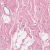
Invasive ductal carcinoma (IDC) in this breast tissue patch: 0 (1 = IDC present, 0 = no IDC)